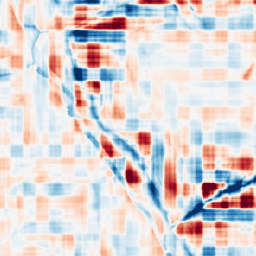
Category: wavelet
Decomposition family: wavelet_reverse_biorthogonal
Decomposition parameters: wavelet: rbio3.5
level: 5
Upsampling method: quadratic
Upsampling parameters: scale: 4
Upsampling scale: 4